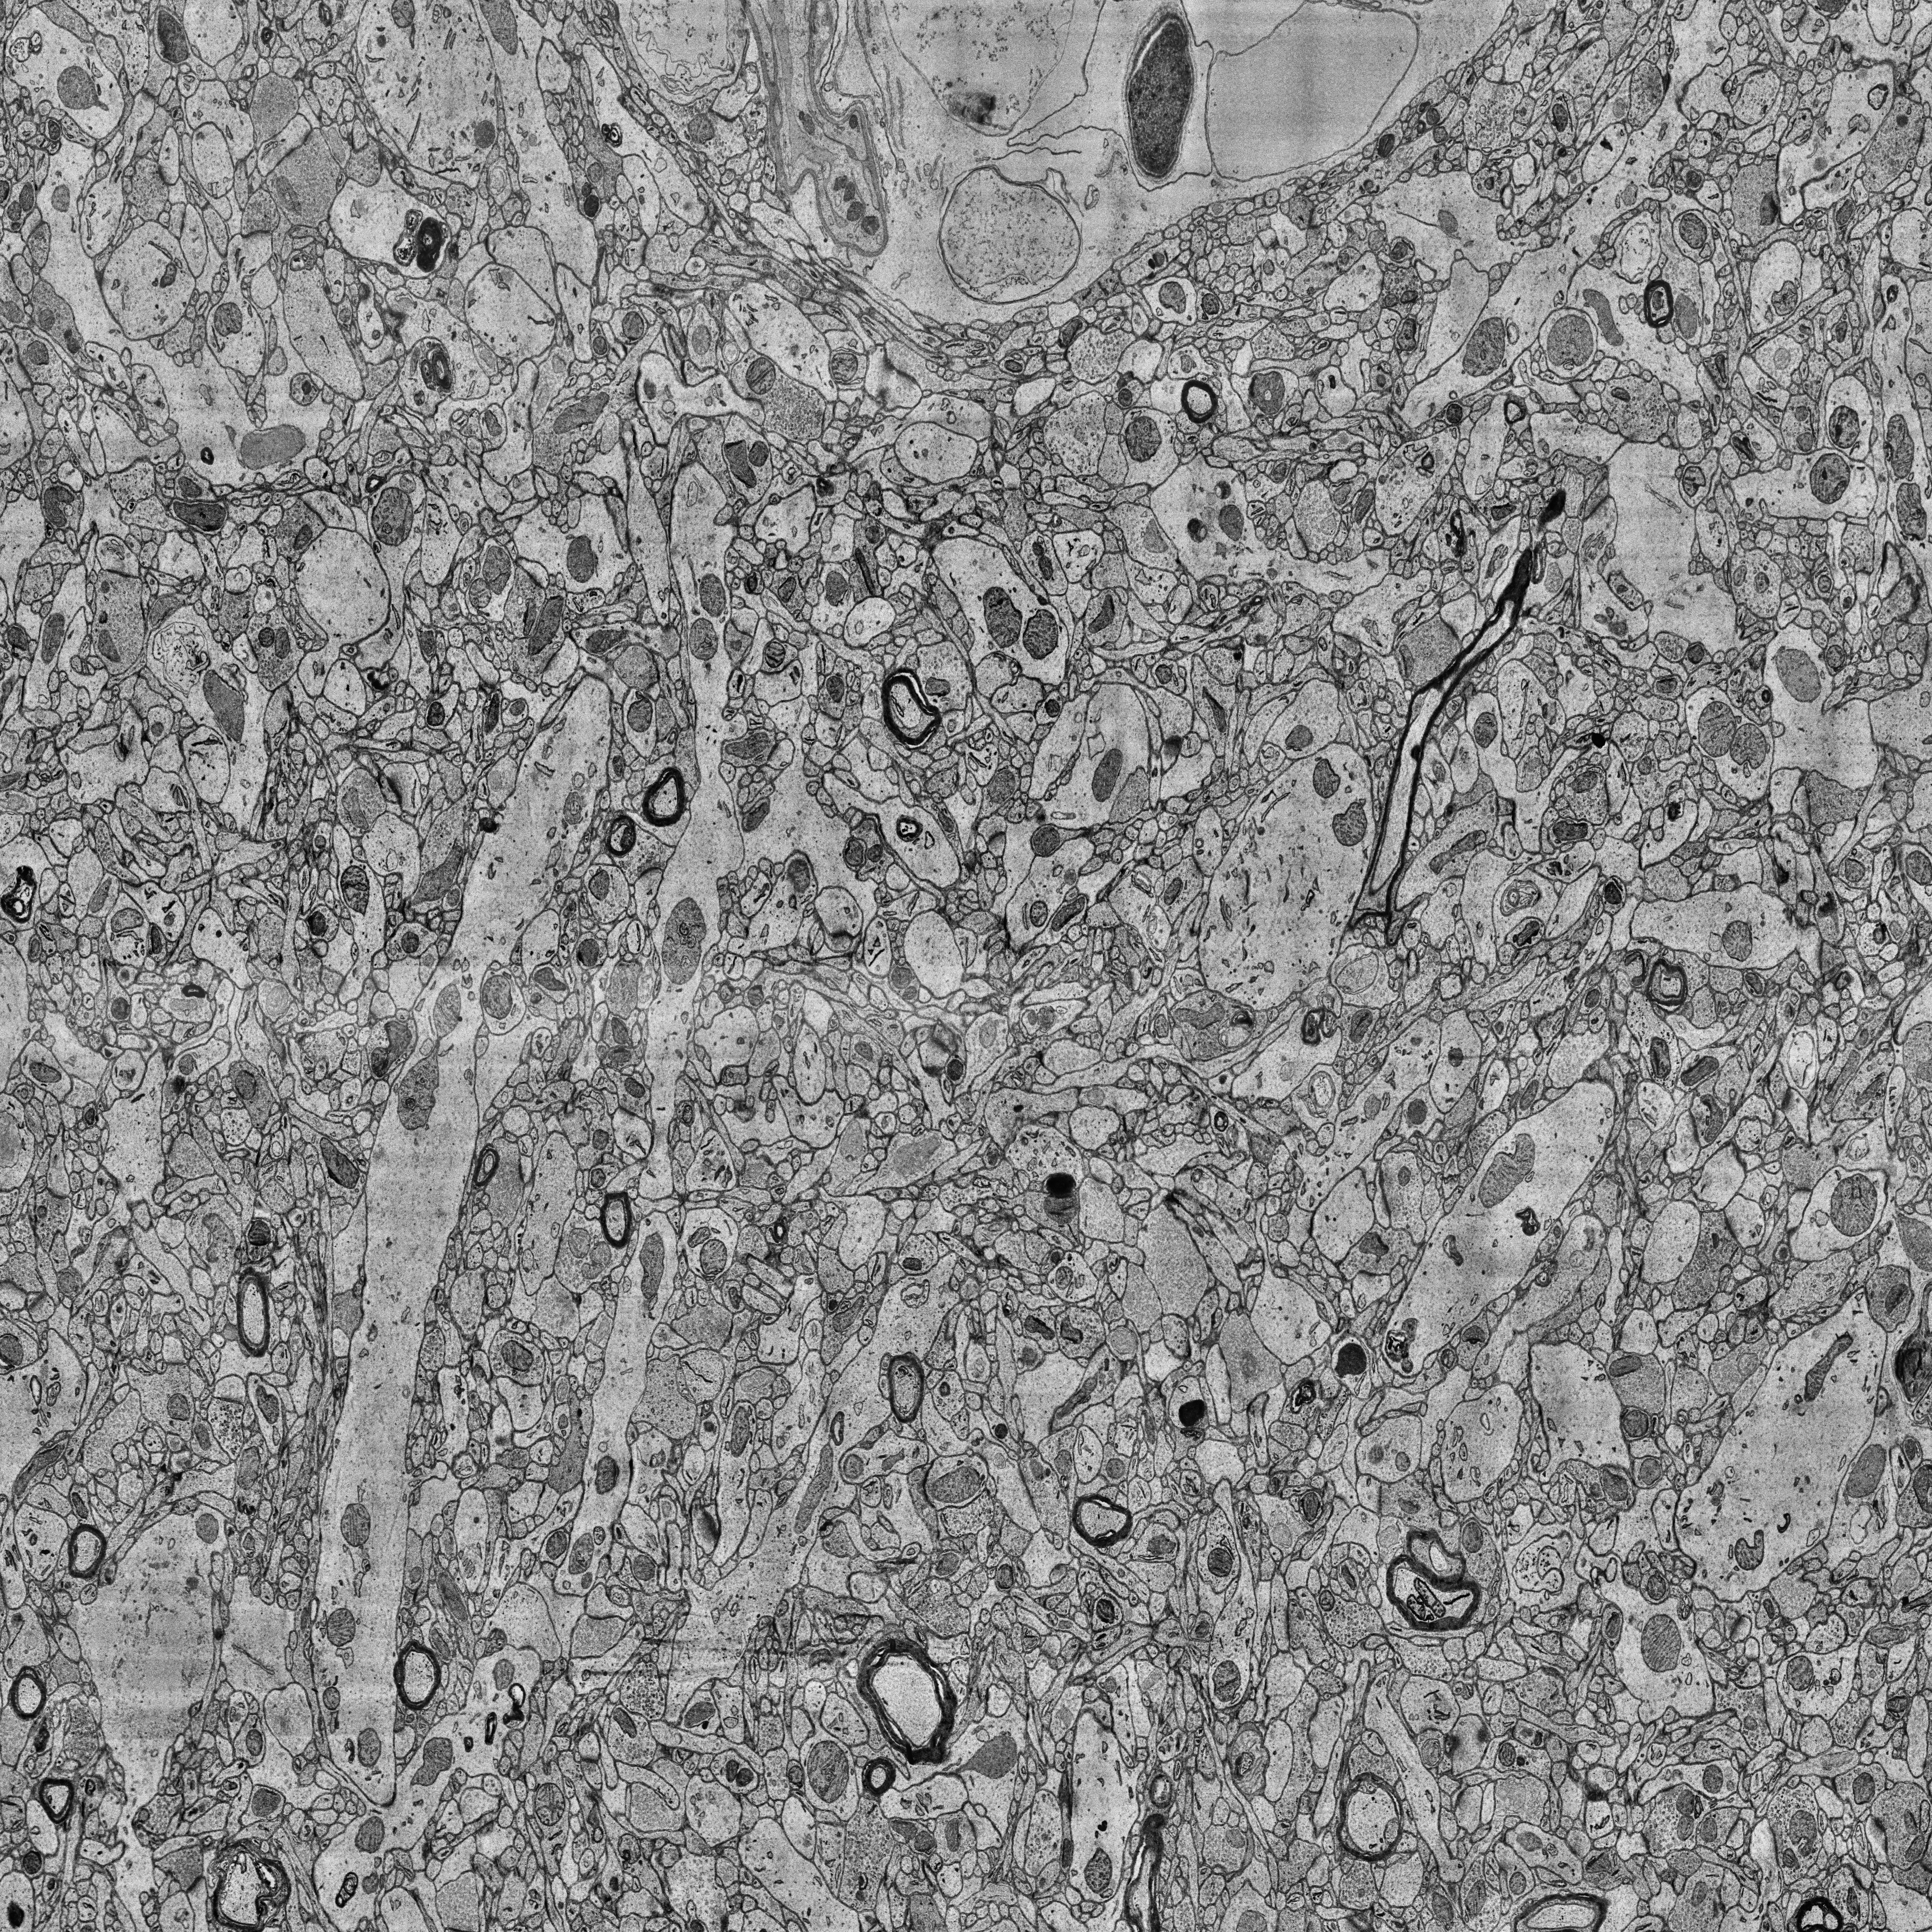
Electron microscopy slice of human cortex tissue
Slice depth (z): 69
Mitochondria instances in slice: 455